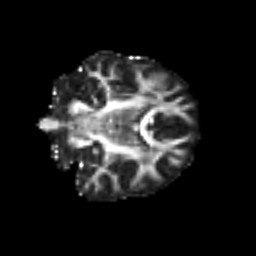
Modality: FA
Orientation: coronal
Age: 77
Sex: female
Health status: ill
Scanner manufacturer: siemens
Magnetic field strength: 3 T
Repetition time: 8.7 s
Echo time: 0.11 s